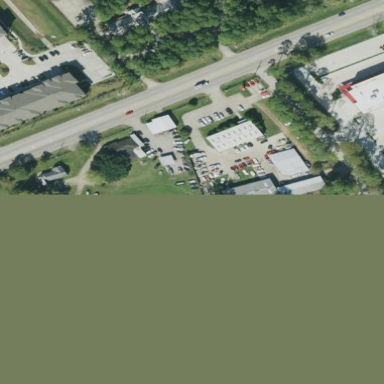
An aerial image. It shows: Commercial area containing car repair shop.